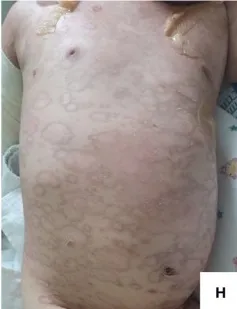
Toxic epidermal necrolysis. (G-I). HD#18: After the second dose of etanercept, the patient's skin was mostly epithelialized. HD, hospital day.
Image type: medical_photograph (skin_photograph)